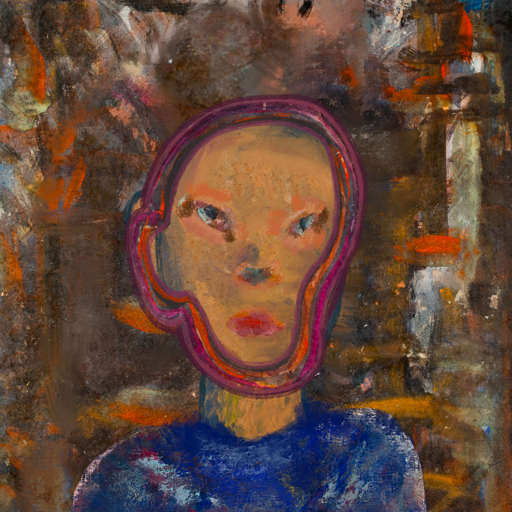
Background: GypsyQueen, Head And Neck Front: In_The_Sun, Face Front: Boggyland, Bust: Irani, Hair Front: Hypocrite, Head Accessory: Blank, Second Necklace: Blank, Necklace: Blank, Baby: Blank